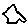
Label: hexagon